Question: I created a custom helper for managing my radio buttons. It allows me to click on the label to select the corresponding radio button. It works but I found a situation where it didn't work anymore.
: the first time the jQuery UI dialog is loaded, I'm able to click on a label to select the corresponding radio button. I must say that my radio buttons are loaded into a form in a jQuery dialog.
occurred if I close then reopen the jQuery dialog, then my labels are no more associated with the radio buttons (but everything works pretty well except that point).

Here is the code of my helper:
'''
public static MvcHtmlString RadioButtonFor2<TModel, TProperty>(this HtmlHelper<TModel> htmlHelper, Expression<Func<TModel, TProperty>> expression, object value, object labelText)
{
object currentValue = ModelMetadata.FromLambdaExpression(expression, htmlHelper.ViewData).Model;
string nameX = ModelMetadata.FromLambdaExpression(expression, htmlHelper.ViewData).DisplayName;
string uniqueId = ModelMetadata.FromLambdaExpression(expression, htmlHelper.ViewData).DisplayName + "_" + value;
TagBuilder htmlRadio = new TagBuilder("input");
htmlRadio.MergeAttribute("type", "radio");
htmlRadio.MergeAttribute("id", uniqueId);
htmlRadio.MergeAttribute("name", nameX);
htmlRadio.MergeAttribute("value", (string)value);
if (currentValue != null && value.ToString() == currentValue.ToString()) htmlRadio.MergeAttribute("checked", "checked");
TagBuilder htmlLabel = new TagBuilder("label");
htmlLabel.MergeAttribute("for", uniqueId);
htmlLabel.SetInnerText((string)labelText);
return MvcHtmlString.Create(htmlRadio.ToString(TagRenderMode.SelfClosing) + htmlLabel.ToString());
}
'''
This code produces html code like this:
'''
<input name="ADR" id="ADR_Yes" type="radio" value="Yes"/>
<label for="ADR_Yes">Oui</label>
'''
As you can see label is correctly associated with input.
Do someone have any idea why it works only the first time the jQuery UI dialod is loaded?
I'm a bit lost.
Thanks.
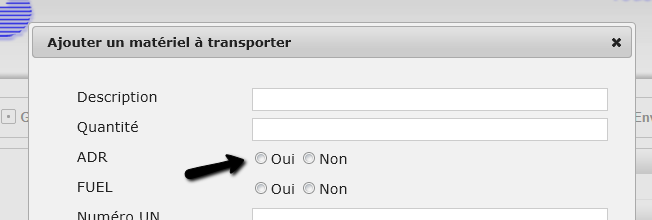
Answer: I finally found a solution:
Whenever I need to close the jquery dialog, I must destroy it completely from the DOM.
I replaced this line:
'''
$(this).dialog('close');
'''
With the following:
'''
$(this).dialog('destroy').remove();
'''
Maybe this can help someone else.